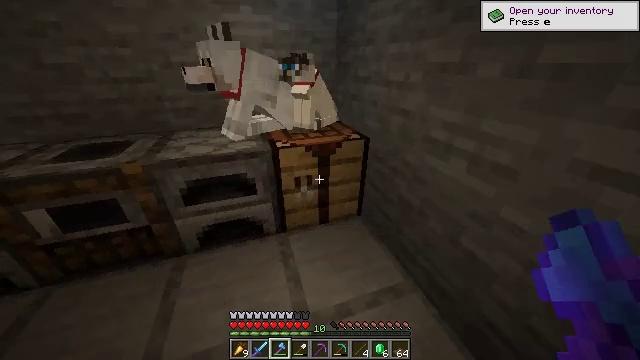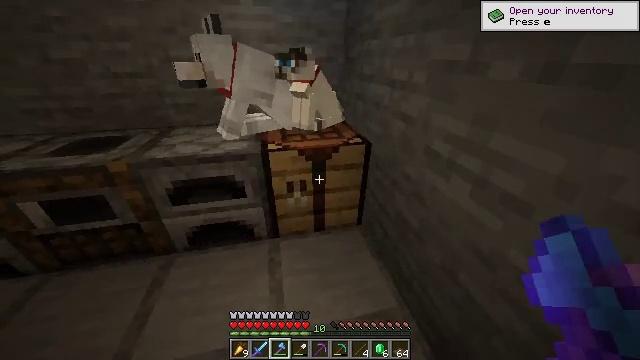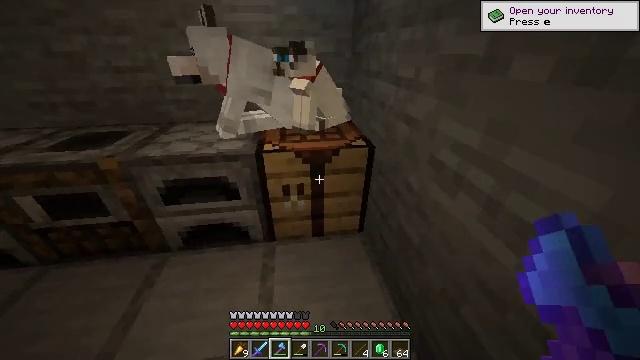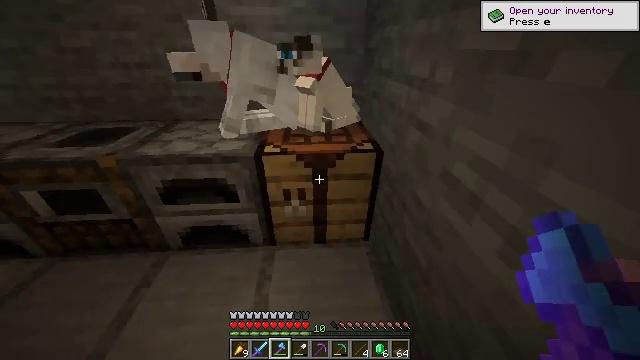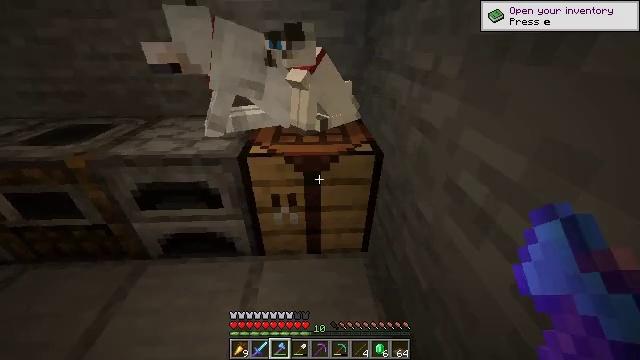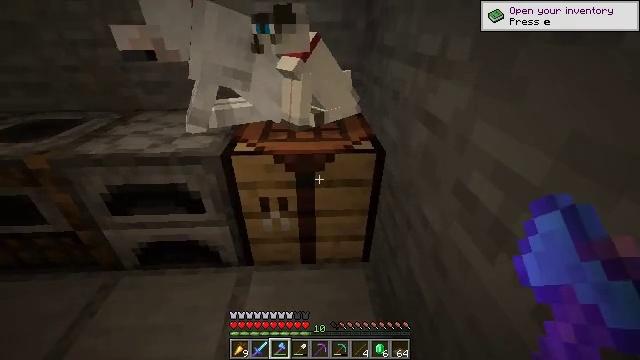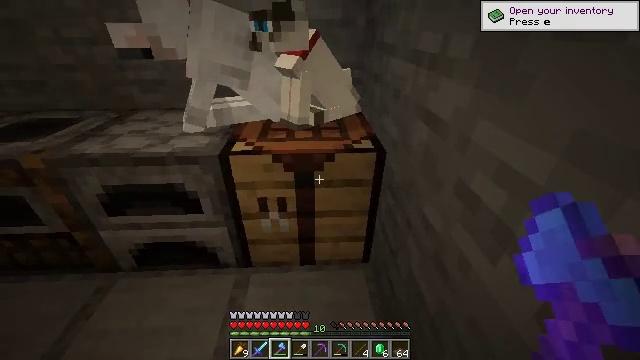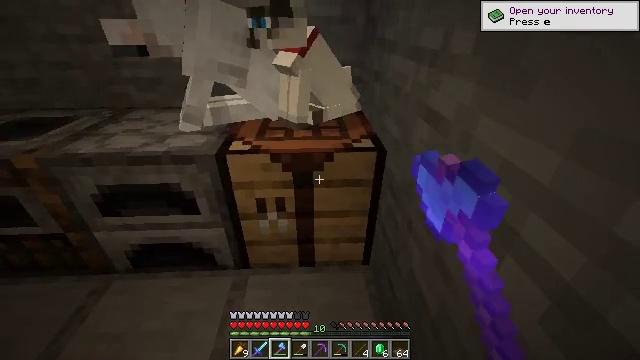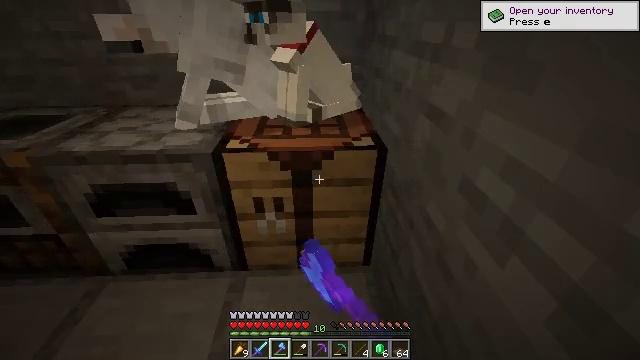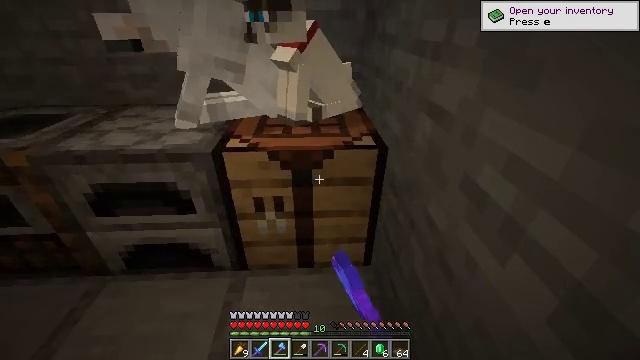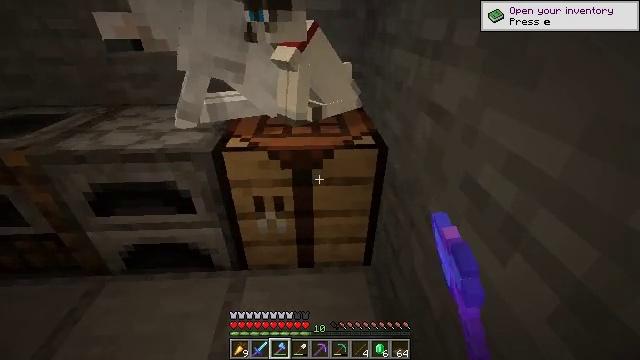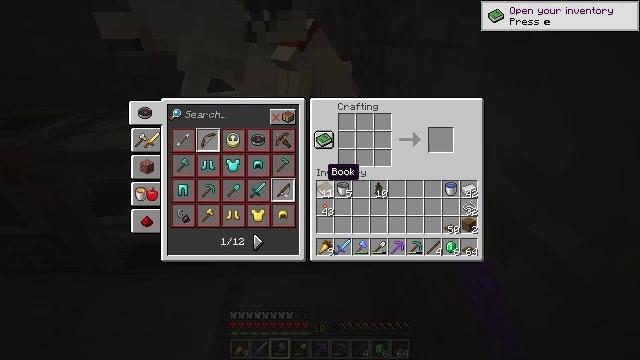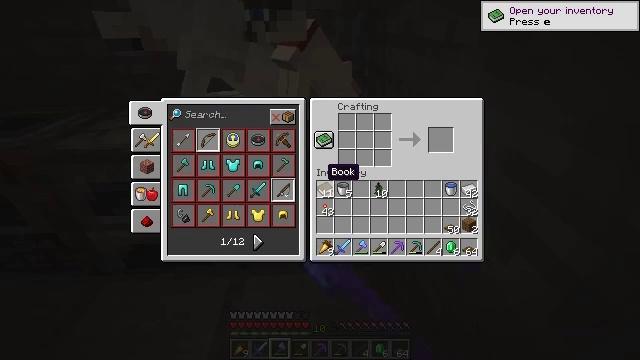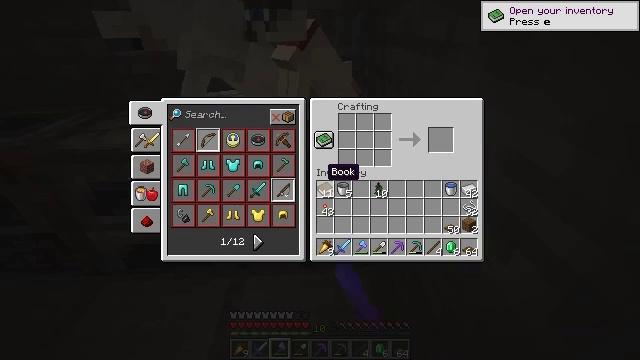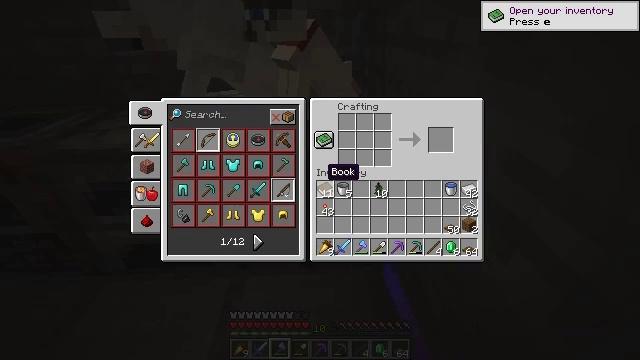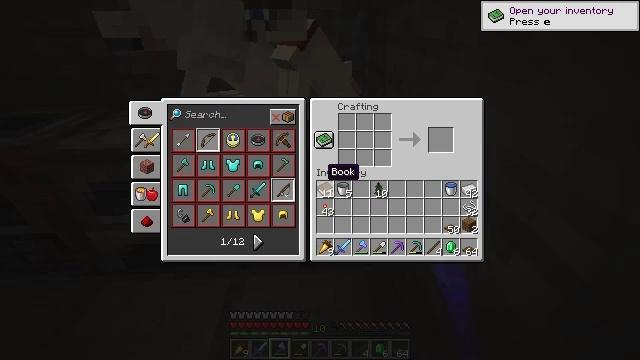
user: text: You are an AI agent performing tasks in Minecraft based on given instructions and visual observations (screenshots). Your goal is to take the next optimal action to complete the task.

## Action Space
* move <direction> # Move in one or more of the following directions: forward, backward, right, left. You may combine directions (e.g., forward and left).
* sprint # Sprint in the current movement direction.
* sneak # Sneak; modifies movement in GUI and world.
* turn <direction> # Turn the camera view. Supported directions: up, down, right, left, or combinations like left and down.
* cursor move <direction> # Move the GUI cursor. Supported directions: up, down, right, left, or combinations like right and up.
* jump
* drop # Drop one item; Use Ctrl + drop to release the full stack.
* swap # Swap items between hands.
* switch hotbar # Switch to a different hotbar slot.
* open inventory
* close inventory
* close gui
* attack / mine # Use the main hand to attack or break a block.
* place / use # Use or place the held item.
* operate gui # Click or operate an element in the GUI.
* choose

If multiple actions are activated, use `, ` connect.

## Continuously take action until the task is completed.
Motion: motion action
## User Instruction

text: Open a crafting table to craft a fishing rod.
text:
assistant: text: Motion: move forward and move right, turn left and down
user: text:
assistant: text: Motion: move forward, turn left and down
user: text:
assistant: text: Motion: turn left
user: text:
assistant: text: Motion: turn left
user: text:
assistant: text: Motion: no_op
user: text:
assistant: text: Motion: use / place
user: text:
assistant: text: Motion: use / place
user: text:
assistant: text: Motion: use / place
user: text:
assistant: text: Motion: use / place
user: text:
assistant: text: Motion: use / place
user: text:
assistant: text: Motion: no_op
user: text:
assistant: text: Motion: no_op
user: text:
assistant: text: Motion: no_op
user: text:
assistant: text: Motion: no_op
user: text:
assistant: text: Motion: no_op
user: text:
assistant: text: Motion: no_op
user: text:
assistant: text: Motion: no_op
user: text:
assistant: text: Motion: no_op
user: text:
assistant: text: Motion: turn left and up
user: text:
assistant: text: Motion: turn up
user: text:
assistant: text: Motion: turn up
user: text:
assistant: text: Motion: turn left and up
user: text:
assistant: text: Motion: turn left and up
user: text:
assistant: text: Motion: turn left
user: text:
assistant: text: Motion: no_op
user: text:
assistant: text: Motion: no_op
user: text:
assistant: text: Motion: no_op
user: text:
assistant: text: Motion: no_op
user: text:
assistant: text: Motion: no_op
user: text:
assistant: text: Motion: no_op